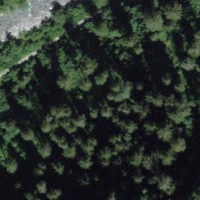
EUNIS habitat code: 45
Species observed at this site:
Pachyta quadrimaculata